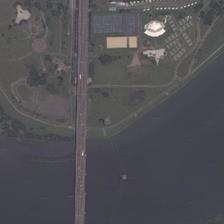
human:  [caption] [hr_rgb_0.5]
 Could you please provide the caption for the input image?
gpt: a bridge is on the curved position of a river .

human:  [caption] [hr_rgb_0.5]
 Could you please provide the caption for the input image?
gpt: a long and narrow bridge across a big river .

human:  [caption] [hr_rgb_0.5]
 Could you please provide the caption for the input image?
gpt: a bridge is on a river with large pieces of meadows and a parking lot on one side of it .

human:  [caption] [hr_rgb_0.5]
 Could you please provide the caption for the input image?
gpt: it is obvious that there is a flow of turns where there is a bridge connecting the river on both sides .

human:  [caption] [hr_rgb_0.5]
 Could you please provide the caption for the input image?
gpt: a long bridge that connected two city subdivisions is on a wide river .